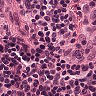
Metastatic tissue present: no